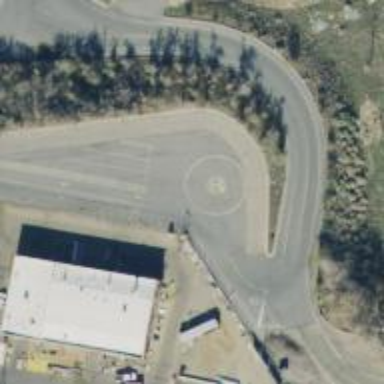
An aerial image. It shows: Image showing helipad at airport.